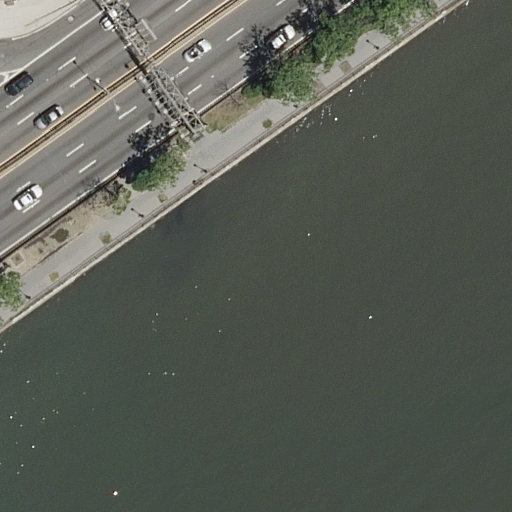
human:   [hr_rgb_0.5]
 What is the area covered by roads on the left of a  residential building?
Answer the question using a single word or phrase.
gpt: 0m2

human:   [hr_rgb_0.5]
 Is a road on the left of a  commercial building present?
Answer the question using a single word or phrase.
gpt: no

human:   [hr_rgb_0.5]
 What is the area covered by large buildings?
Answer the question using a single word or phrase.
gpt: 0m2

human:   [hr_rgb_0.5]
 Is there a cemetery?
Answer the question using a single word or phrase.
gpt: no

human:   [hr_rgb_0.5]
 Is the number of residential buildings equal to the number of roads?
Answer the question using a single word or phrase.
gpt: no

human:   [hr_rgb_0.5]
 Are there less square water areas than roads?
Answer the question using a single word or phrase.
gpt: yes

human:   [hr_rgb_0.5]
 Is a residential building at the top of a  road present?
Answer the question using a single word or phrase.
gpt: no

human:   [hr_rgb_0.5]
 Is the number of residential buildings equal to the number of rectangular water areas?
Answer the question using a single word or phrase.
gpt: yes

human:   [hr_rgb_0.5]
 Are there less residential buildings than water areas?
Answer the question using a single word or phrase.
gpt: yes

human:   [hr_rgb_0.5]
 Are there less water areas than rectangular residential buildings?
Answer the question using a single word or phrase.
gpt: no

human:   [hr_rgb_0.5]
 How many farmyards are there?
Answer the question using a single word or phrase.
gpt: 0

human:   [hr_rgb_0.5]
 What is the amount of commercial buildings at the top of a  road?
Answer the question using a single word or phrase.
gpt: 0

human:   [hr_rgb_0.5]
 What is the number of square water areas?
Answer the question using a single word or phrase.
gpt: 0

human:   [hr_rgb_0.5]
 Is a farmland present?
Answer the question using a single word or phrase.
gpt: no

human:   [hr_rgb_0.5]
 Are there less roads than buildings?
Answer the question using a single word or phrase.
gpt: no

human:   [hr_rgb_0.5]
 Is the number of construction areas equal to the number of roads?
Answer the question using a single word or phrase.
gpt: no

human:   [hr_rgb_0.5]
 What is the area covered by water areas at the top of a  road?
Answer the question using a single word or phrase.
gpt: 0m2

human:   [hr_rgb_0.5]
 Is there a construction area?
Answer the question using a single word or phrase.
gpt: no

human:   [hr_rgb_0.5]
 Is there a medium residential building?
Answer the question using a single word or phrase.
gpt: no

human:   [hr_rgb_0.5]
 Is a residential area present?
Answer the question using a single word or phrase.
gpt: no

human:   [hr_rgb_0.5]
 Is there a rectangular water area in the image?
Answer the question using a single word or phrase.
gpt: no

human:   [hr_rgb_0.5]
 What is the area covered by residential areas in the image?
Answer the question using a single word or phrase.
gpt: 0m2

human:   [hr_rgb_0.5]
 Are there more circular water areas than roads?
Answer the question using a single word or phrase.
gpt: no

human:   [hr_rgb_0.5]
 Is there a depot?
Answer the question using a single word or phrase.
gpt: no

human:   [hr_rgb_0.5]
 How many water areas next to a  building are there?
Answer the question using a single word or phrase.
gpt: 0

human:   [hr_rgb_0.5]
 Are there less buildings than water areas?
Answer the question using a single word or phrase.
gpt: yes

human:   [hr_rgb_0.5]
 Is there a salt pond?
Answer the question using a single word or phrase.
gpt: no

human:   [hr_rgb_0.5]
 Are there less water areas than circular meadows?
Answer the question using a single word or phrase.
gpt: no

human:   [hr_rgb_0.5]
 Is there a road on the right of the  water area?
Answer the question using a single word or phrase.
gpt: no

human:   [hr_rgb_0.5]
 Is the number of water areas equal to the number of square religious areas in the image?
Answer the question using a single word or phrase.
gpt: no

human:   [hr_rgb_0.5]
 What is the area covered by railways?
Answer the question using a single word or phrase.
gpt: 0m2

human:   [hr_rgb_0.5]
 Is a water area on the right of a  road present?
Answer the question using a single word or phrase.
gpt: no

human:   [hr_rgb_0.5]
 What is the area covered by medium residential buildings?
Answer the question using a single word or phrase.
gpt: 0m2

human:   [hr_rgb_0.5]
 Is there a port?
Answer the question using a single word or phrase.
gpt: no

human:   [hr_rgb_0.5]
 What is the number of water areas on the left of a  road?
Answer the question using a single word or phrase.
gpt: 0

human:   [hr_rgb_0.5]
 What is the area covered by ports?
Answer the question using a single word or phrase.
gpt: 0m2